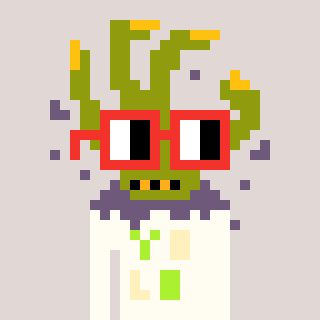
a pixel art character with square red glasses, a zombie-hand-shaped head and a grayscale-colored body on a warm background